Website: apple-inc
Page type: payment
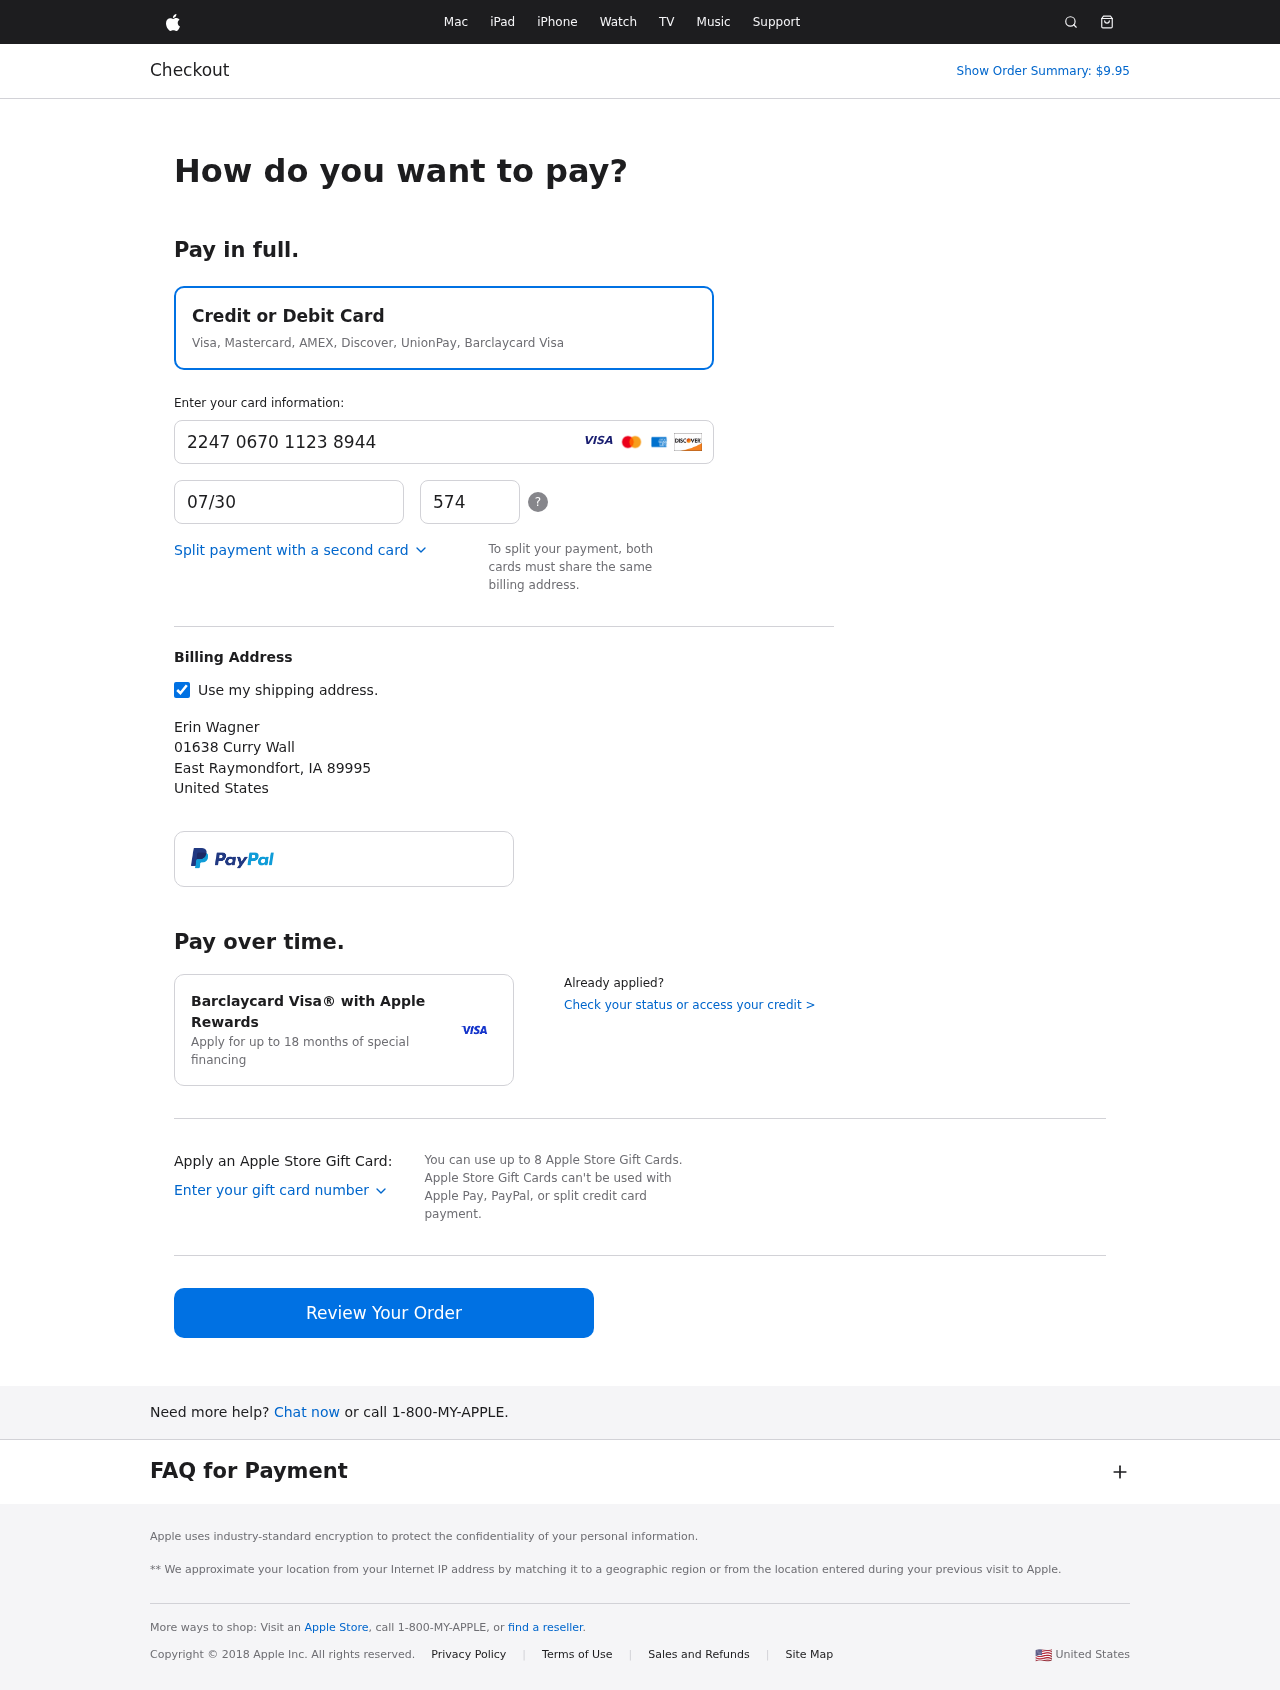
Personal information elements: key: PII_CARD_CVV
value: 574
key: PII_CARD_EXPIRY
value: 07/30
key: PII_CARD_NUMBER
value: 2247 0670 1123 8944
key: PII_CITY
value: East Raymondfort
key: PII_COUNTRY
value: United States
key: PII_FULLNAME
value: Erin Wagner
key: PII_POSTCODE
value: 89995
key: PII_STATE_ABBR
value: IA
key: PII_STREET
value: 01638 Curry Wall
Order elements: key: ORDER_TOTAL
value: Show Order Summary: $9.95